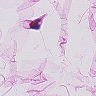
Metastatic tissue present: no